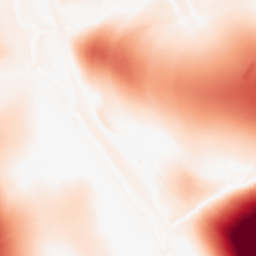
Category: morphological
Decomposition family: morphological
Decomposition parameters: operation: opening
size: 100
Upsampling method: lanczos
Upsampling parameters: scale: 4
Upsampling scale: 4